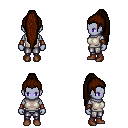
a pixel art fantasy rpg character, female body template, dark elf, purple skin, white sleeveless shirt, metal pants, brown extra-long topknot hairstyle, cloth bracers, brown shoes, four views (front, back, left, right), 2x2 character sprite sheet, small pixel art, hard edges, no anti-aliasing